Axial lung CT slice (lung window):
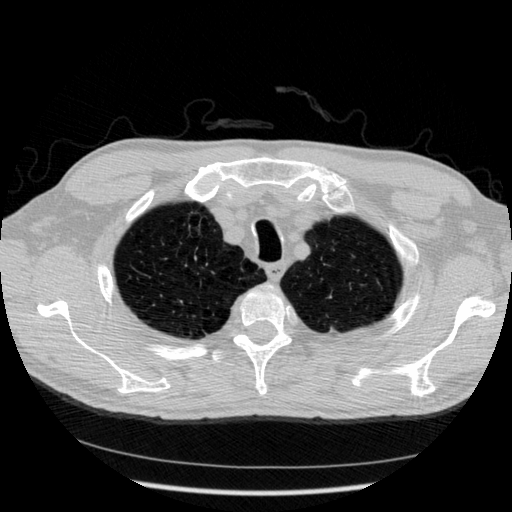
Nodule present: no